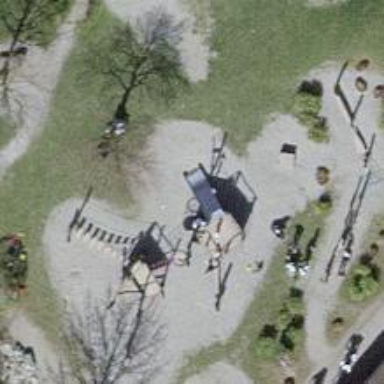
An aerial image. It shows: Playground area for leisure land.